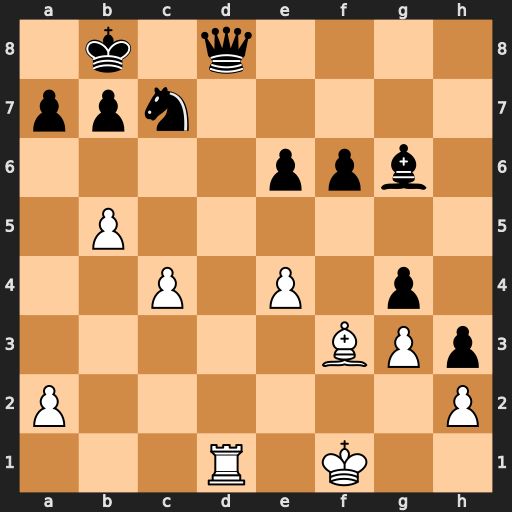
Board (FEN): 1k1q4/ppn5/4ppb1/1P6/2P1P1p1/5BPp/P6P/3R1K2
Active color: w
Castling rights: -
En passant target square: -
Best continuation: Rxd8#